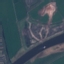
Land use / land cover class: River